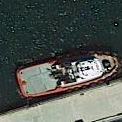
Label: civil